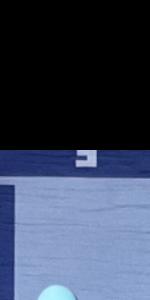
Label: Empty